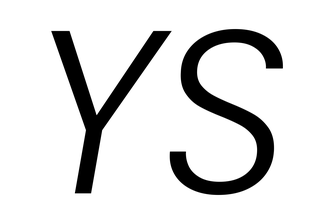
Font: Poppins-LightItalic